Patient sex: F
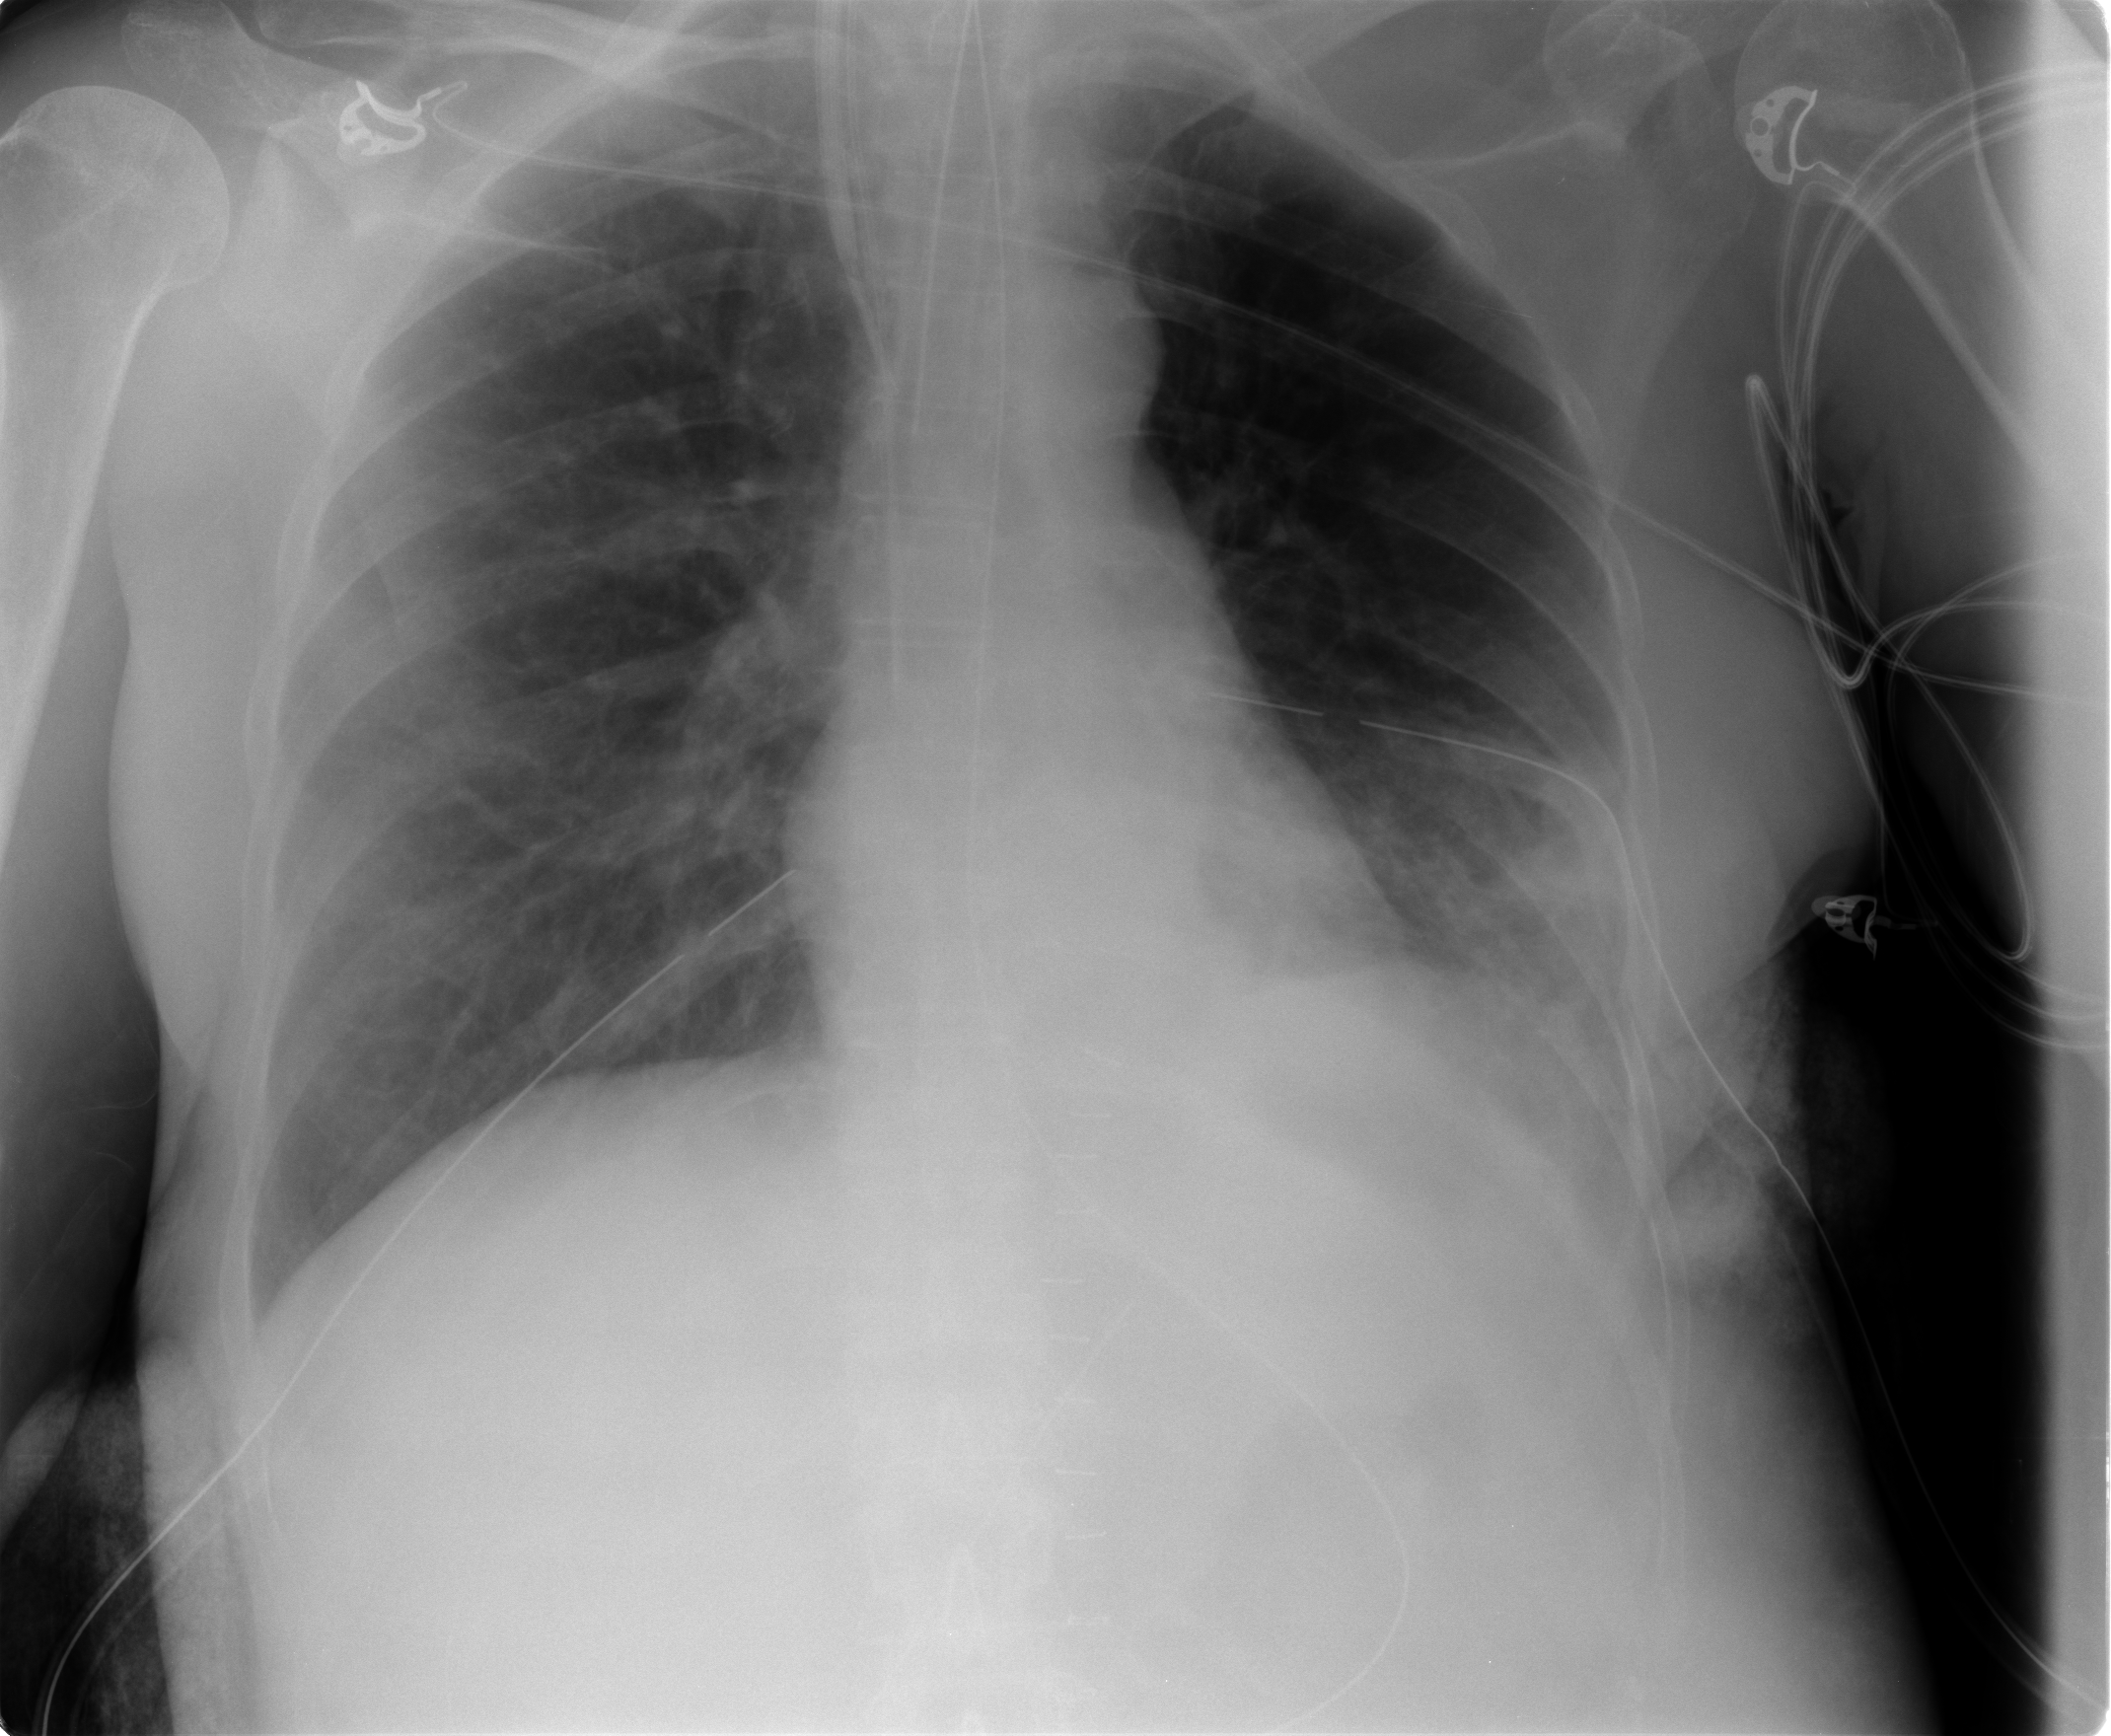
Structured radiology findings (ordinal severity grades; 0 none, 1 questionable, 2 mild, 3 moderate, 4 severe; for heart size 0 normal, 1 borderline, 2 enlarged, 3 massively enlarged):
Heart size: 0
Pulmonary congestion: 0
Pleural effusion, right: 0
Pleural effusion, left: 0
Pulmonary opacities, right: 0
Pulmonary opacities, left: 2
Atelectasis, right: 0
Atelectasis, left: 2